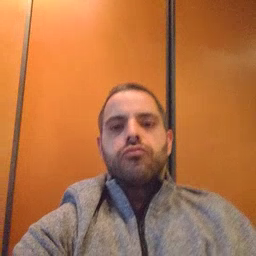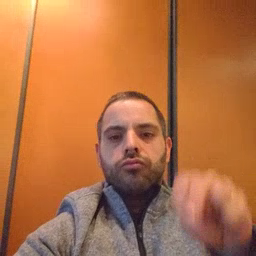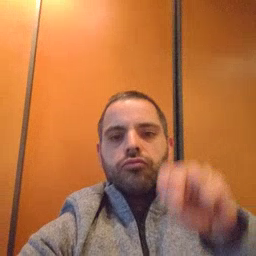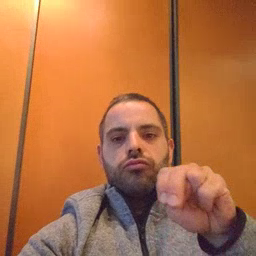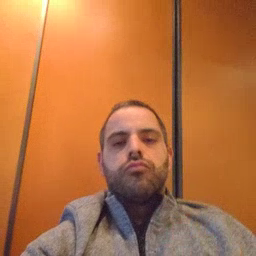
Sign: chair